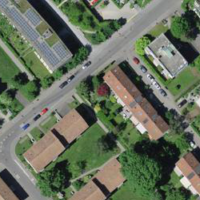
EUNIS habitat code: 55
Species observed at this site:
Primula veris